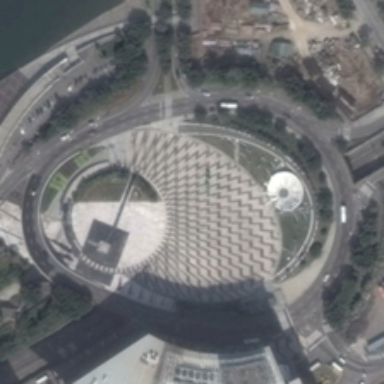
Some green trees are around an almost oval square .